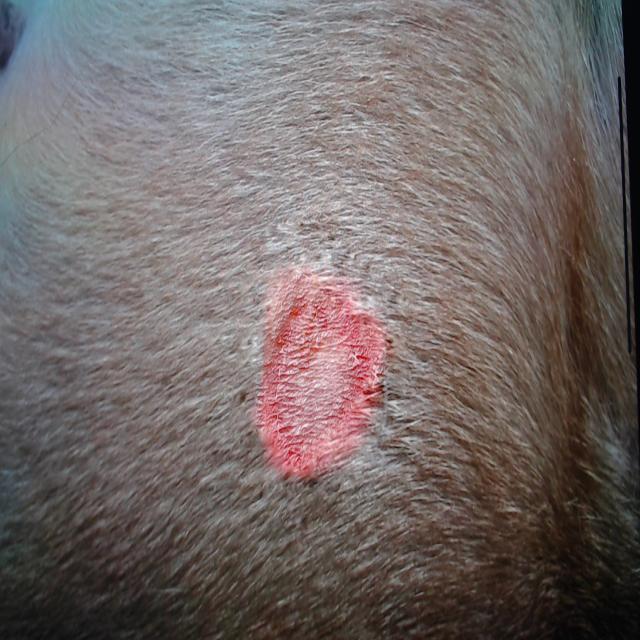
Canine ringworm (Dermatophytosis) — fungal infection caused by Microsporum or Trichophyton. Presents with circular alopecia, scaling, crusting, and broken hairs.